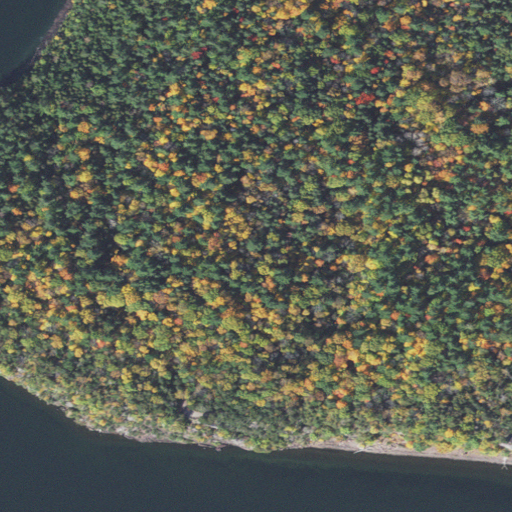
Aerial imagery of cape in Vermont named Red Rock Point containing mixed forest, evergreen forest, open water, deciduous forest, and herbaceous wetlands